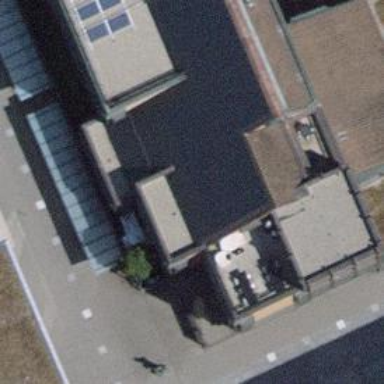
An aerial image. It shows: Bicycle parking facility.